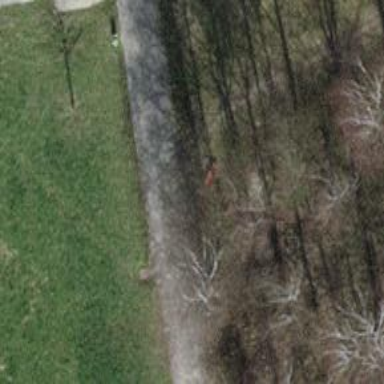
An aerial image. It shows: Red bench.